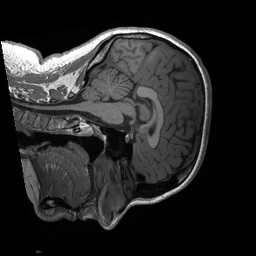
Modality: T1w
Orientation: sagittal
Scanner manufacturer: siemens
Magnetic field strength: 3 T
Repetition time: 2.4 s
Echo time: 0.00224 s